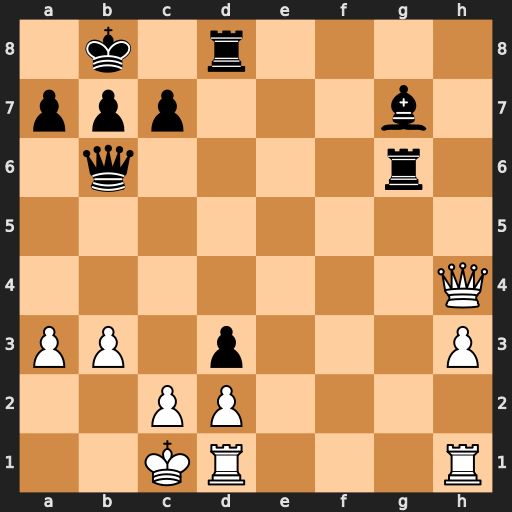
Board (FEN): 1k1r4/ppp3b1/1q4r1/8/7Q/PP1p3P/2PP4/2KR3R
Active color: w
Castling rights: -
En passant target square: -
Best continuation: Qxd8#